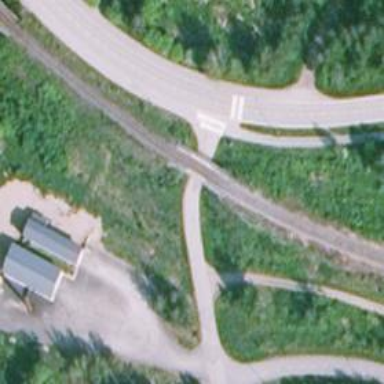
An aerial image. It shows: Bridge carrying B1 class rail track.